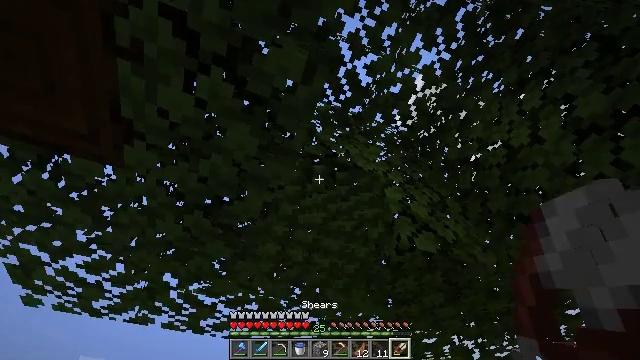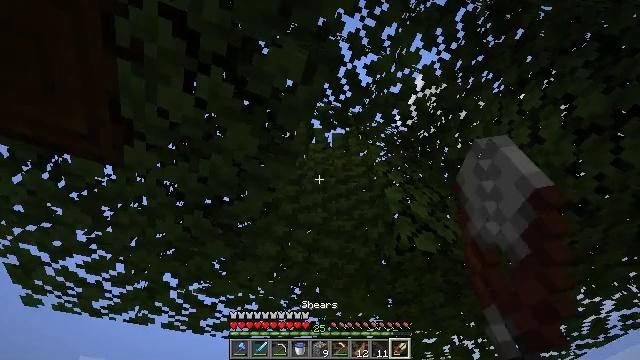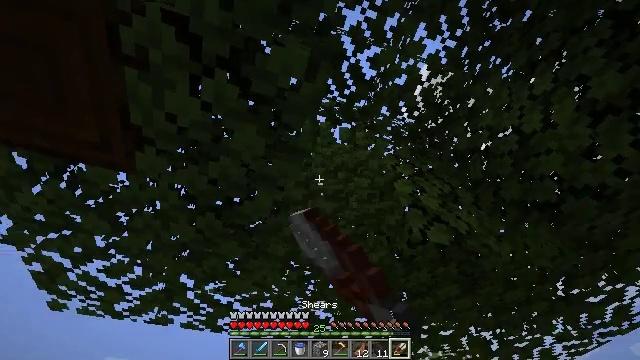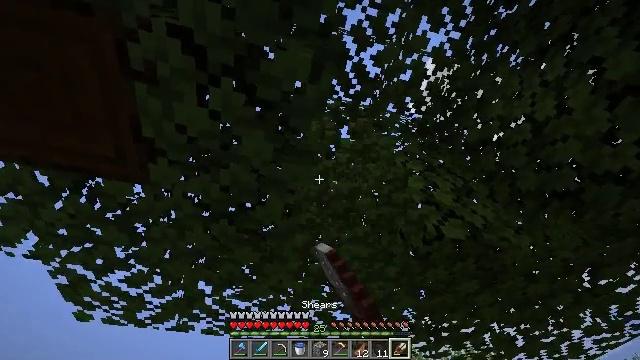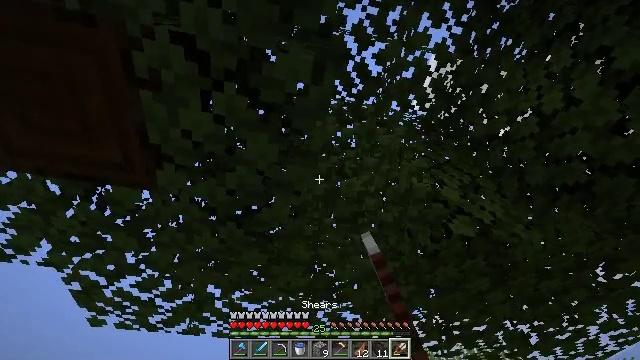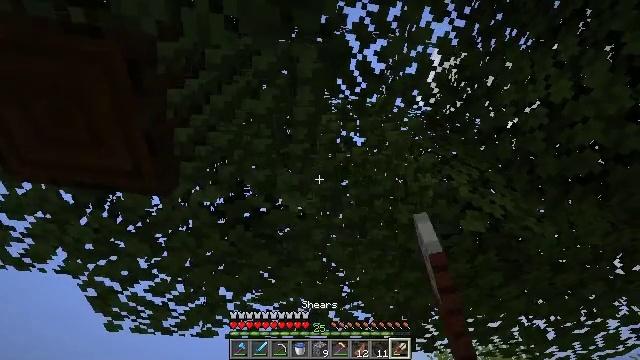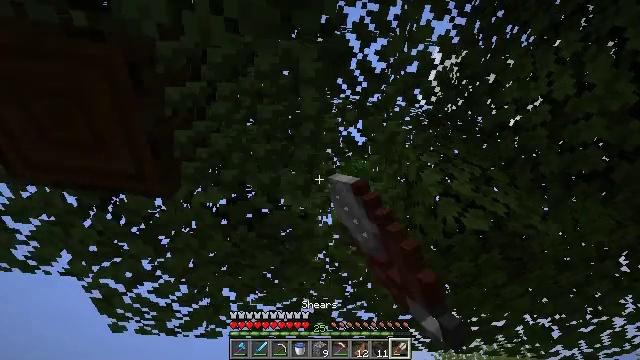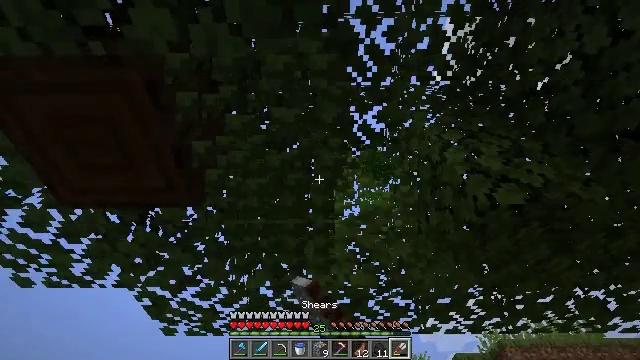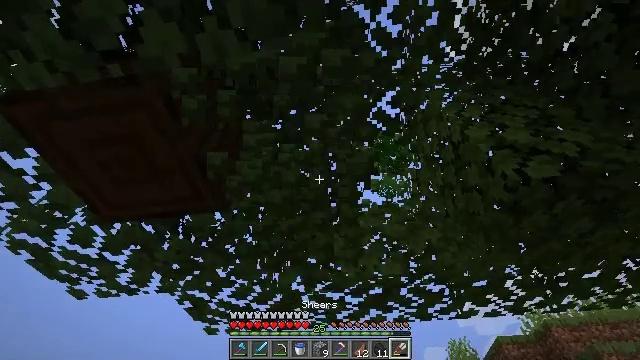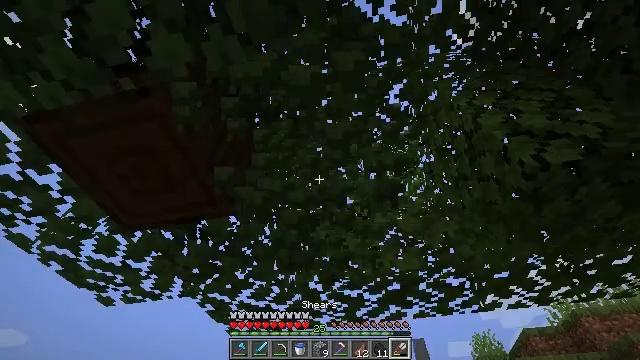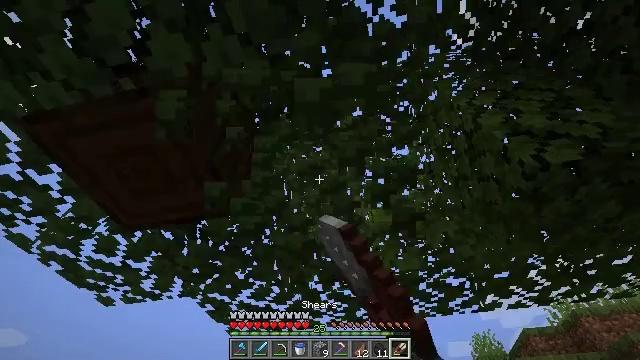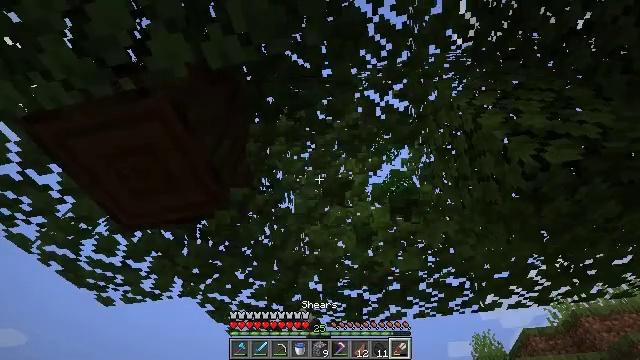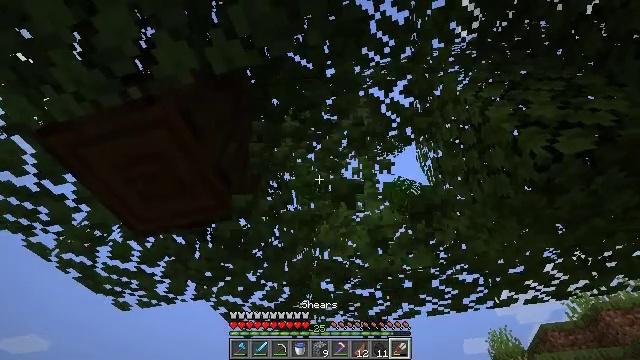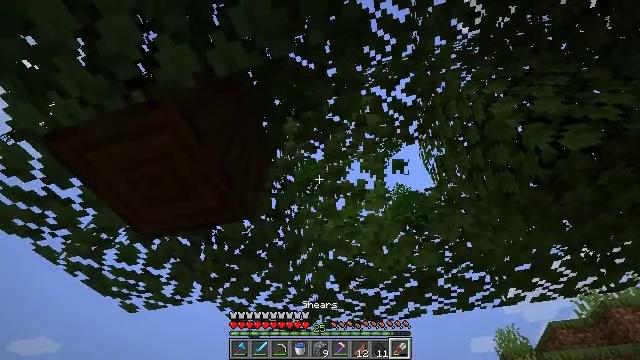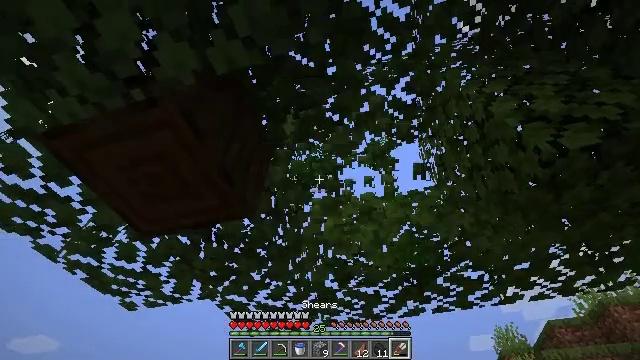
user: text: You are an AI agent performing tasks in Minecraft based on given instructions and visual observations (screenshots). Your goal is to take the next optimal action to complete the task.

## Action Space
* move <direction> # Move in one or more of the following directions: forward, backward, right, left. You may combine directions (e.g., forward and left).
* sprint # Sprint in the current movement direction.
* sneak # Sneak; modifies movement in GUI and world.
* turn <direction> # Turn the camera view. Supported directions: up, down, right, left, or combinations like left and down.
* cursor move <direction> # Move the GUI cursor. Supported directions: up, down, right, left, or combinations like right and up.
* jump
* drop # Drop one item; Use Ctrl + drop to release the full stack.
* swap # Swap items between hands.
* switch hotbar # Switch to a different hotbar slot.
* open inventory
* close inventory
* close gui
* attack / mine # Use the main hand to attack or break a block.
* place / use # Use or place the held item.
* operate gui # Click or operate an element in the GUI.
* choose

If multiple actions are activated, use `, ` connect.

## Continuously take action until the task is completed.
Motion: motion action
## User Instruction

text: Use shears to efficiently mine dark oak leaves.
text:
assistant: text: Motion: attack / mine
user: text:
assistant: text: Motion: turn left, attack / mine
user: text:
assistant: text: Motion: turn left
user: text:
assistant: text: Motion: turn left
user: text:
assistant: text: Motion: turn left, attack / mine
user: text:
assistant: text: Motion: attack / mine
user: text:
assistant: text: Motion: turn left and down, attack / mine
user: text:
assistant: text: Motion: turn left and down
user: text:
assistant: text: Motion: turn left, attack / mine
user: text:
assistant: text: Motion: attack / mine
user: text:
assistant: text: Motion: attack / mine
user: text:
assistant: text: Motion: turn left, attack / mine
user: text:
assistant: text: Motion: turn left
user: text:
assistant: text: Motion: attack / mine
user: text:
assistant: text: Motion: attack / mine